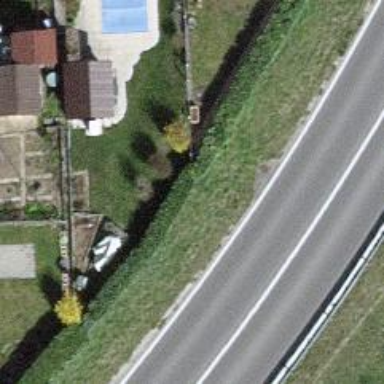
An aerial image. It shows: Hedge barrier.